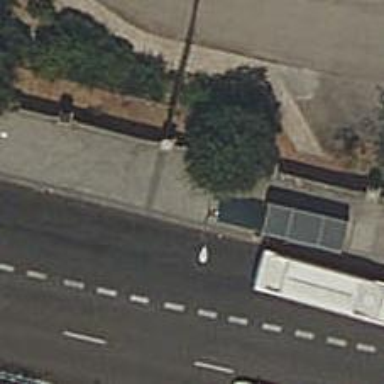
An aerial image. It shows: Bus stop with sheltered platform for public transport.